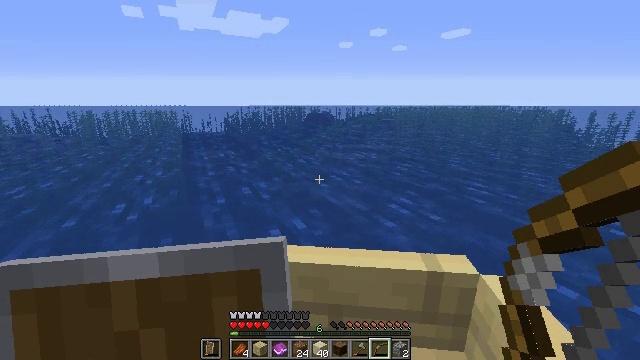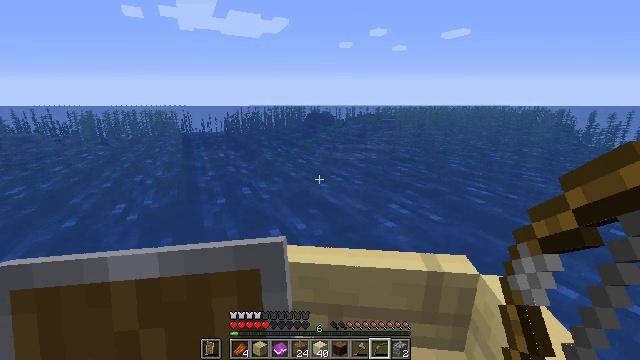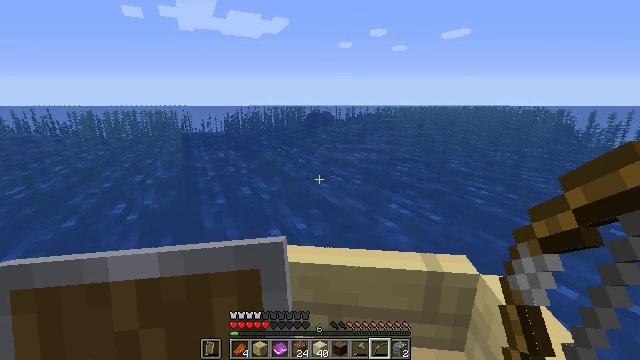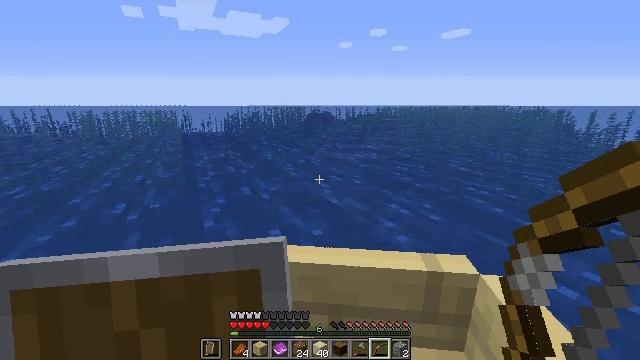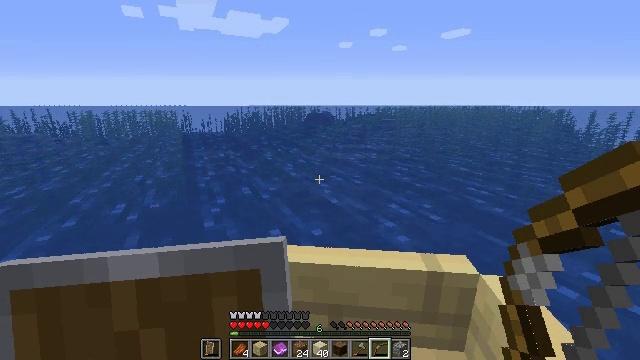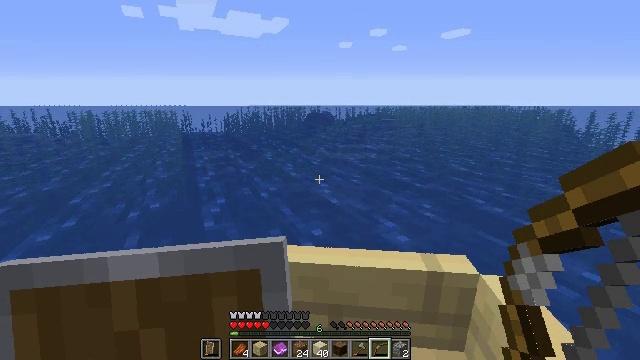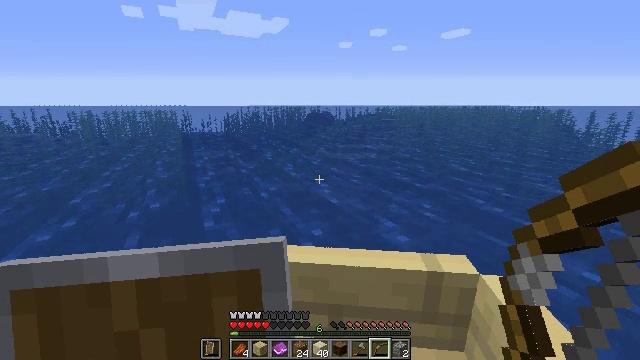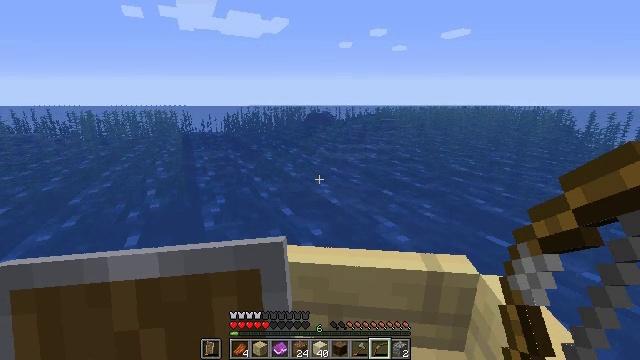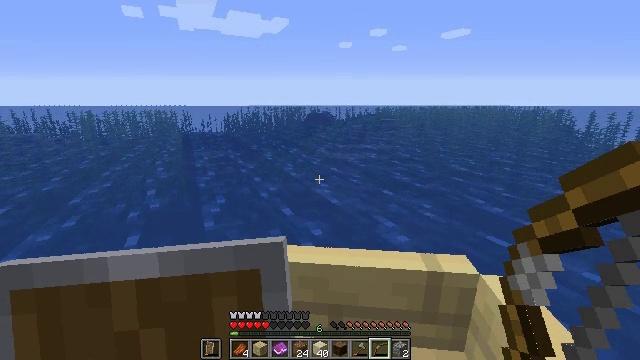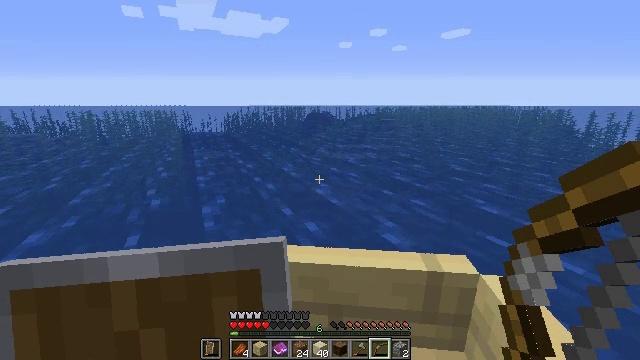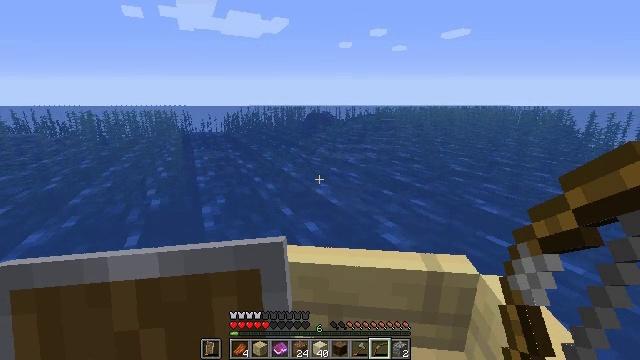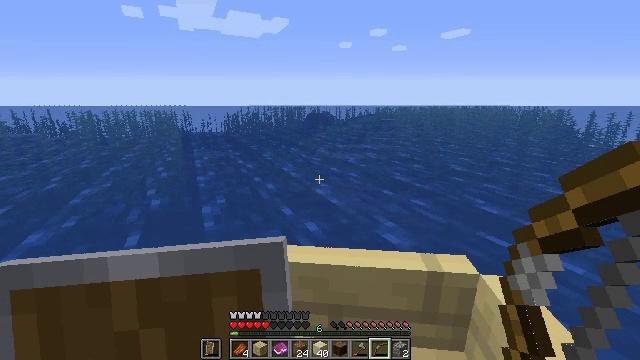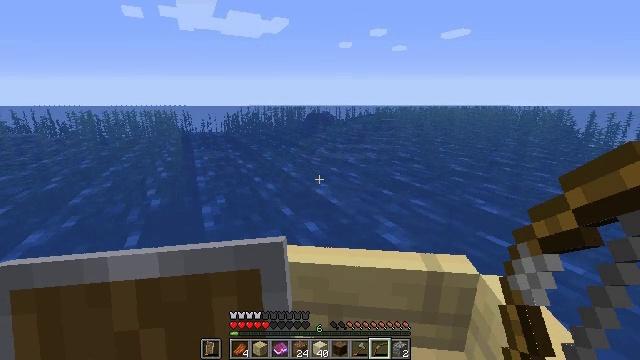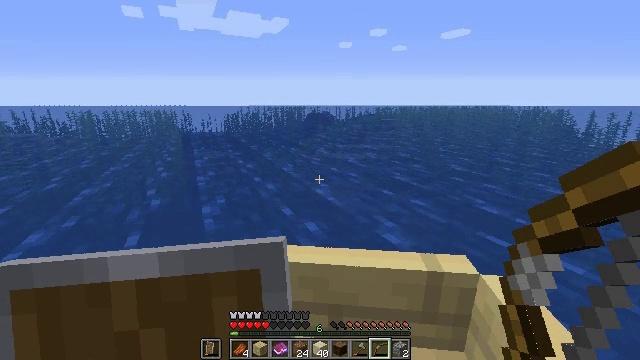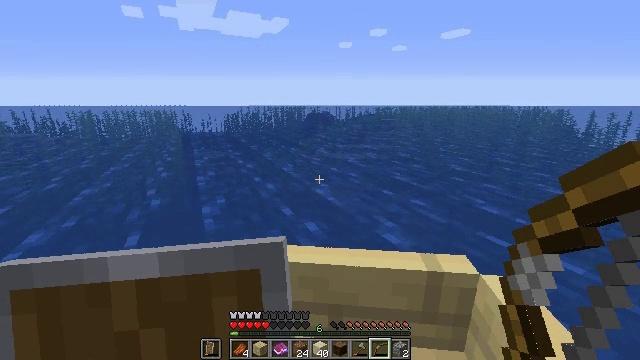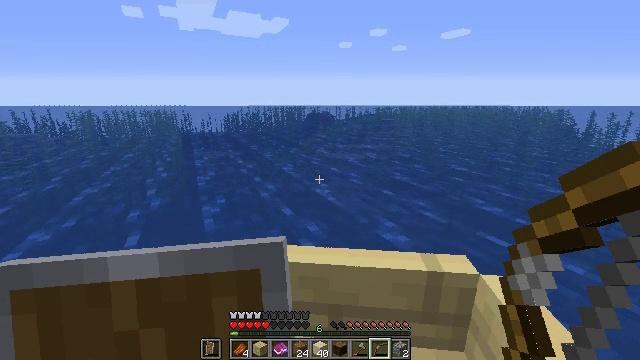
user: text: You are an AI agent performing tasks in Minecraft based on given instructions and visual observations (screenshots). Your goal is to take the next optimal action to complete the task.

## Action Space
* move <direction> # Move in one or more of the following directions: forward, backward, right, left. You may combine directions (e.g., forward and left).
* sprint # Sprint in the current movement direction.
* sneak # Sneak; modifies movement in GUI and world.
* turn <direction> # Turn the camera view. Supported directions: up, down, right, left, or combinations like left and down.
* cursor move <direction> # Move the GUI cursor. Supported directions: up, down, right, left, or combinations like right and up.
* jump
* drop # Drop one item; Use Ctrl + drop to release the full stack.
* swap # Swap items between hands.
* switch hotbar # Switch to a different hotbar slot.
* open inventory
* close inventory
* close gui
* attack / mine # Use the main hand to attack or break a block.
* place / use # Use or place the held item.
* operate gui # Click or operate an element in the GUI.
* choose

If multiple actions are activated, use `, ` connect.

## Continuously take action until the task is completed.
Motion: motion action
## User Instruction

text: Gather packed ice blocks.
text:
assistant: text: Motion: no_op
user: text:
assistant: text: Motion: no_op
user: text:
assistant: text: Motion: no_op
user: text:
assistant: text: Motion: no_op
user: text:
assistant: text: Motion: no_op
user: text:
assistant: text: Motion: no_op
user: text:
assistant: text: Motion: no_op
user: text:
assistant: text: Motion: no_op
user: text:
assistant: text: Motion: no_op
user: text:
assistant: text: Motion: no_op
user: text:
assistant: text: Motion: no_op
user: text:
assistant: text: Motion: no_op
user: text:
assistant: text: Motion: no_op
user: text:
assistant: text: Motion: no_op
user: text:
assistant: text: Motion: no_op
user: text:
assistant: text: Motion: no_op
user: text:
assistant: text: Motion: no_op
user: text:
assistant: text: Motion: no_op
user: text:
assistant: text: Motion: no_op
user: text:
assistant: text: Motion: no_op
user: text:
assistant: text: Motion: no_op
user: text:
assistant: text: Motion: no_op
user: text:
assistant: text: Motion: no_op
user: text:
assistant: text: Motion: no_op
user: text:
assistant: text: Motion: no_op
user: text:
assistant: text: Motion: no_op
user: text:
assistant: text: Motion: no_op
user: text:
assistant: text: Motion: no_op
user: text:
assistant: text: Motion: no_op
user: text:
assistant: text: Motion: no_op